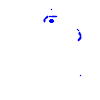
Particle: pion